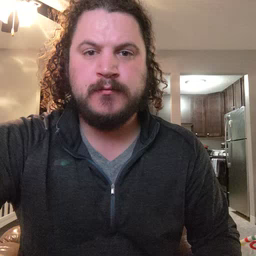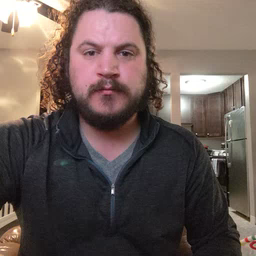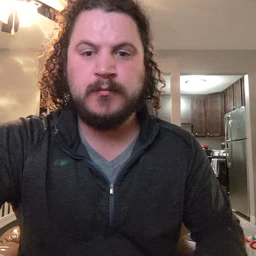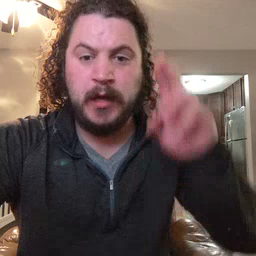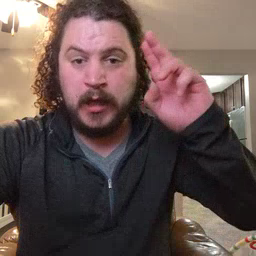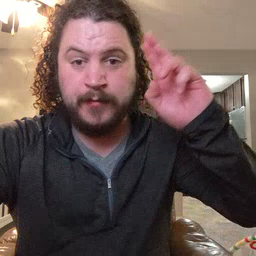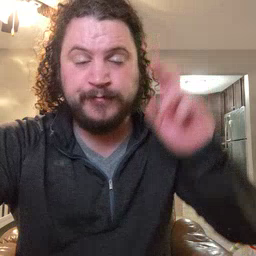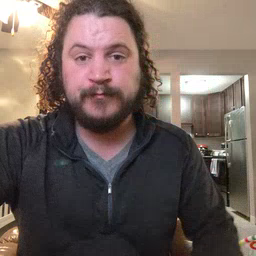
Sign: uncle